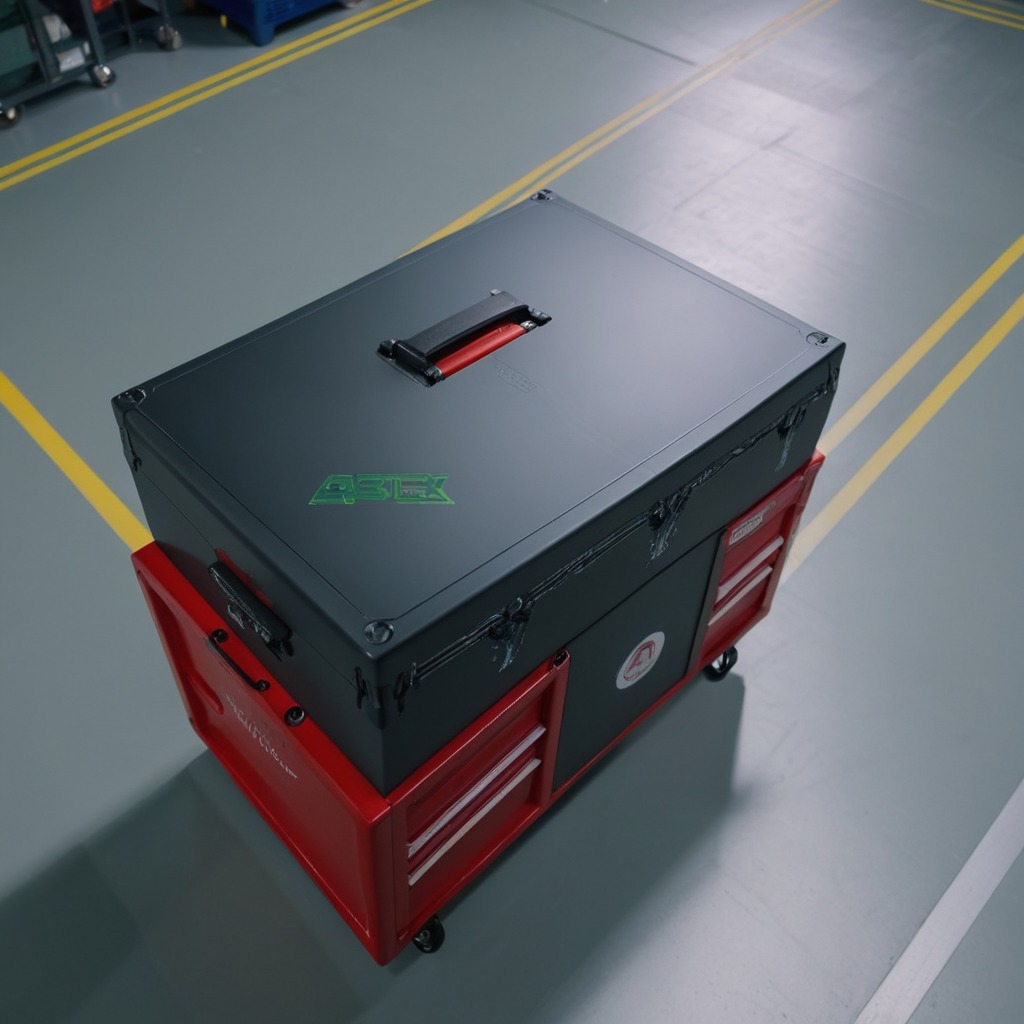
A utility knife is lying on the toolbox surface.